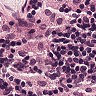
Metastatic tissue present: no